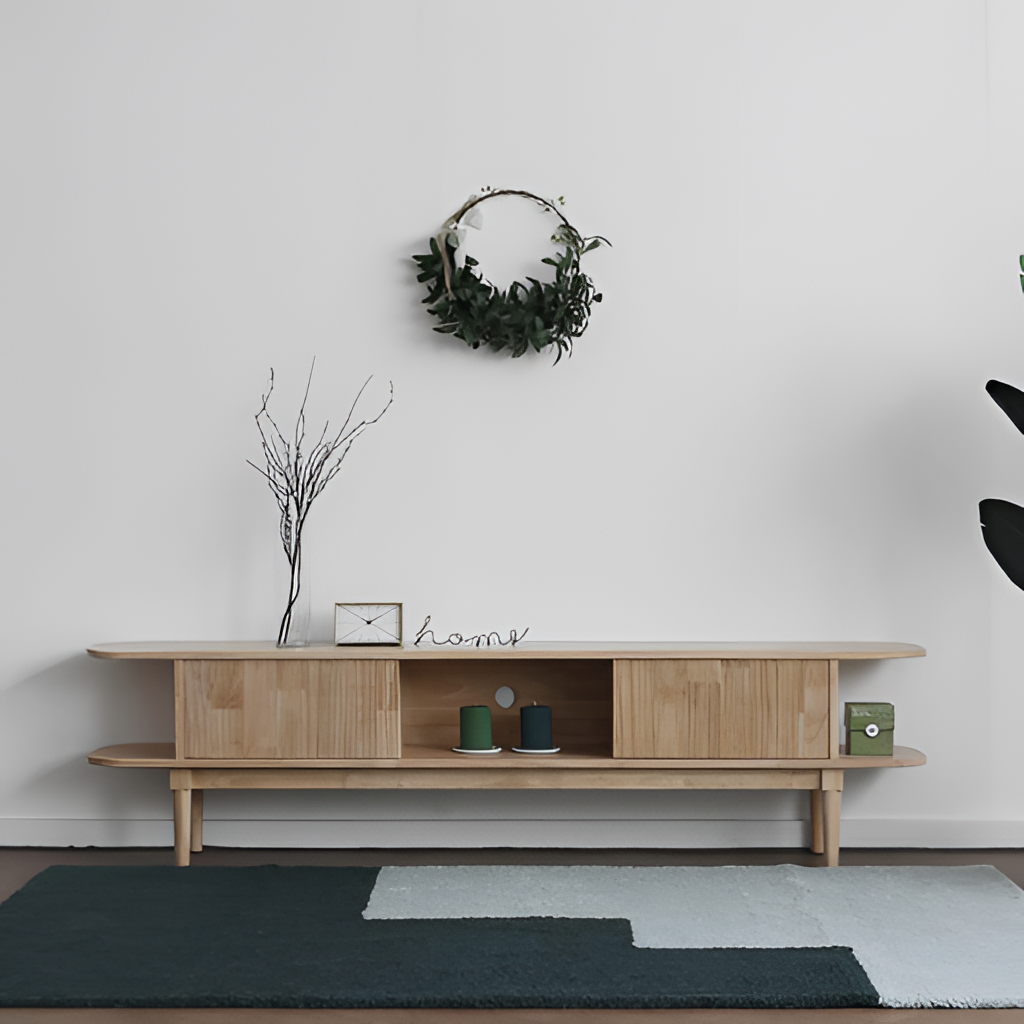
wood TV console, living room, minimalist, wood flooring, with plank pattern, white paint wallpaper, with solid pattern